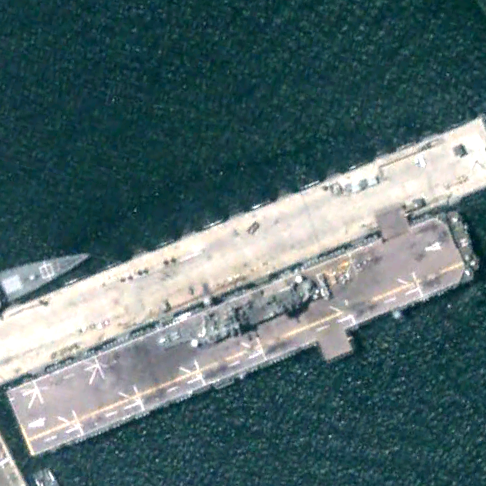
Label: assault